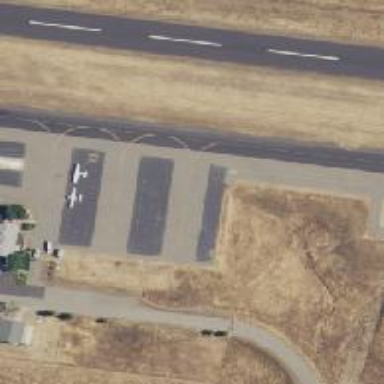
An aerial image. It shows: View of taxiway at the airport.